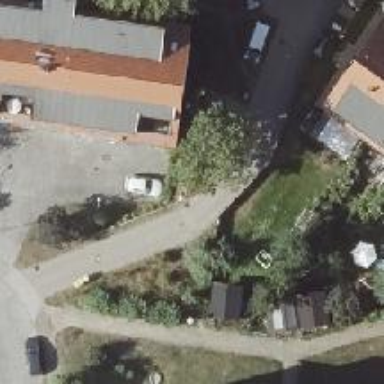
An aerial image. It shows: Living street.